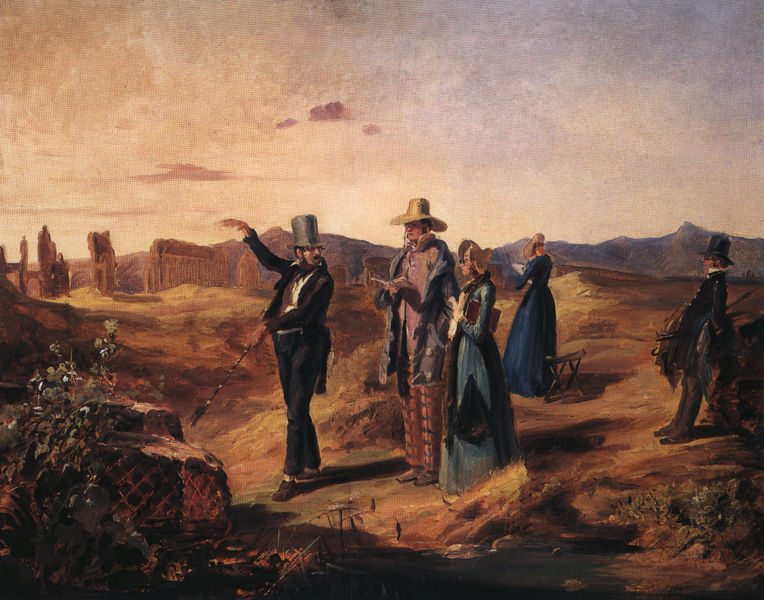
Titel: Engländer in der Campagna
Künstler: Carl Spitzweg
Standort: Berlin
Institution: Alte Nationalgalerie
Schlagwörter: berg, blau, felsen, gemälde, gruppe, himmel, mann, schatten, wasser, weiß, wolken, frauen, grün, landschaft, menschen, mädchen, ocker, sand, abend, blumen, braun, frau, geste, grau, hut, hüte, kariert, kleid, kleider, licht, männer, schwarz, stuhl, ölbild, blüten, rot, beige, gesellschaft, haube, zylinder, alt, anzug, hose, mensch, sehen, stehen, stein, steine, schauen, erde, horizont, hügel, natur, weite, busch, büsche, sonne, pflanzen, england, gainsborough, renaissance, rosa, vornehm, stock, bücher, italien, berge, gebirge, wüste, öde, sonnenuntergang, amerika, hocker, schemel, frack, klappstuhl, strohhut, strohhüte, floral, lesen, socken, zeigen, gehrock, strümpfe, spitzweg, tusche, ruine, antike, spaziergang, einöde, brille, backenbart, engländer, ruinen, beutel, hauben, tasche, gruppenbild, gestalten, rom, büchlein, handtasche, reise, griechenland, rötlich, gestrüpp, spaziergänger, taschen, reisende, abendröte, besichtigung, römisch, erklären, führung, dillis, tourismus, touristen, begutachten, grand tour, weisen, vilett, wölkchen, campagna, überreste, karikaturen, führer, besichtigen, lkeid, fraeun, briten, exkursion, zeichnende, reiseführer, west, erkunden, fremdenführer, grande tour, monument valley, sightseeing